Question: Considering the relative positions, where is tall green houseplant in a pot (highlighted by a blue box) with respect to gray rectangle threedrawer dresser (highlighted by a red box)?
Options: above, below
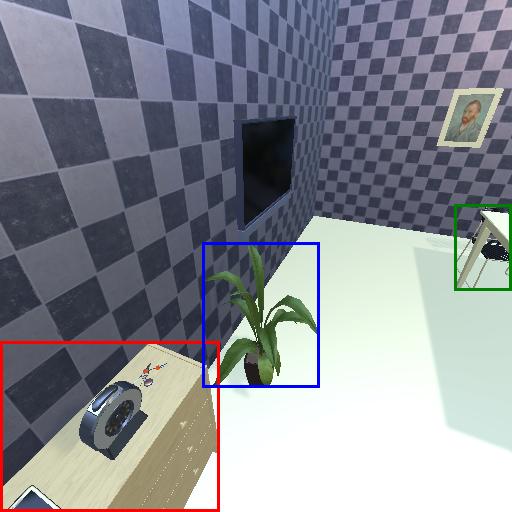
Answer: above